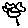
Label: flower